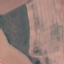
Land use / land cover class: AnnualCrop